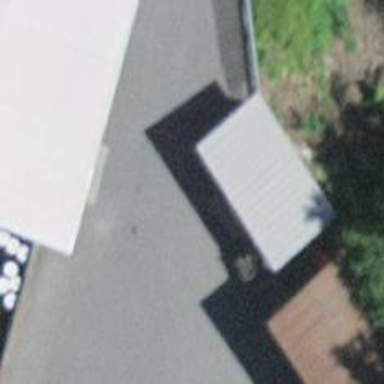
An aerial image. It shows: Warehouse building.